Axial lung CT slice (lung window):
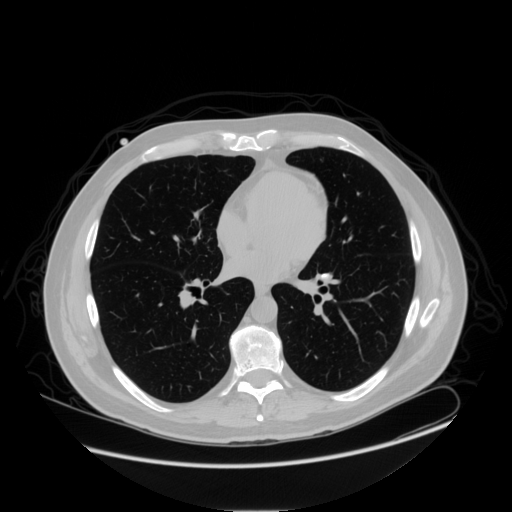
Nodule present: no